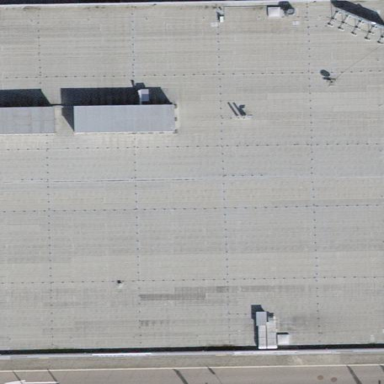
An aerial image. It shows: Retail building.